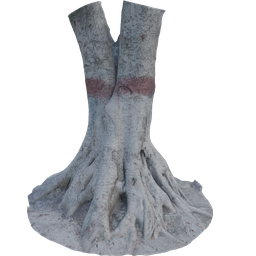
Label: nature